Question: In nutshell, I have a VC++ dll, which connects to a MS Access (.mdb) file and read data. Two Perl scripts will load this same DLL and read same data. Only difference is that the perl scripts are in different folder (say folder 'A' & folder 'B').
1. When the Perl script in Folder 'A' loads the DLL and opens the Database connection, it is successful.
2. When the Perl script in Folder 'B' loads the DLL and opens the Database connection, it is not able to open the connection (Exception occurs).
When I look into the Event viewer, I found the following log.
'''
Faulting application name: perl.exe, version: 5.12.1.1201, time stamp: 0x4bed097d
Faulting module name: msjet40.dll, version: 4.0.9756.0, time stamp: 0x49246e48
Exception code: 0xc0000005
Fault offset: 0x0007128f
Faulting process id: 0x1634
Faulting application start time: 0x01cecb4f0080e109
Faulting application path: C:\Perl512\Perlin\perl.exe
Faulting module path: C:\Windows\SysWOW64\msjet40.dll
Report Id: 42f2cbc9-3742-11e3-91cd-001b2109685d
'''

Windows 7 Professional 64-bit
MS Office 2007 Standard edition (without MS Access full version, Only Access Runtime Engine is installed)
'strConnection = "Provider=Microsoft.Jet.OLEDB.4.0;Data Source="D:\Documents\LocalFile.mdb"";'
The DLL will always connect to the same MS Access file and uses same Connection string
Since the script from folder 'A' is able to connect to the database, I do not think there is a problem in connection string.
Any Idea/clue about the root cause?
let me know, if you need any additional details. Thanks in advance!
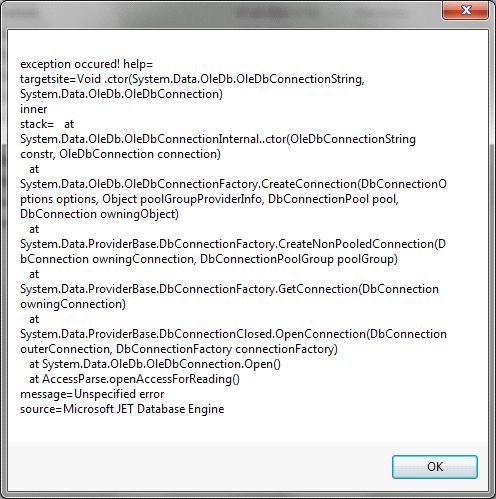
Answer: I have found the root cause :). The error message 'Unspecified error' is not very helpful though..
Maybe, I have not given enough info to think about the root cause here. anyway, I shall leave the root cause here so that It might be helpful to point out the direction for someone.
The DLL is linked to Perl by using Perl XS. Before calling the DLL function, Perl XS allocated enormous amount of Memory (almost 1.76 GB) for output variables of the function.
Already there is some memory used by the running program. So, the total memory usage is ~ 1.9 GB. When the DLL is trying to open the connection to MS Access database, Msjet40.dll could have been ran out of memory. '<URL>' could have been the appropriate one. But I got 'Unspecified error'.
1. (I know , it is funny :)) Initially I was doubtful about the MS Access file. So, I tried to Compact and Repair the MS Access file. Obviously, It didn't work.
2. Then I have tried to change the OleDbConnection to OdbcConnection. Atleast, this revealed that "System Resource Exceedeed" Exception.
3. So I started VMMap to analyse the memory usage. There I saw that Enormous amount of memory was allocation in Heap.
Thus located the root cause.
The folder "A" perl scripts uses less memory before calling the DLL function. So, It does not exceed <URL>.